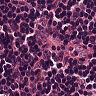
Metastatic tissue present: no